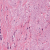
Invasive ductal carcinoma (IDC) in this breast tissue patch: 1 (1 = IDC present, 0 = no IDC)